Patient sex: M
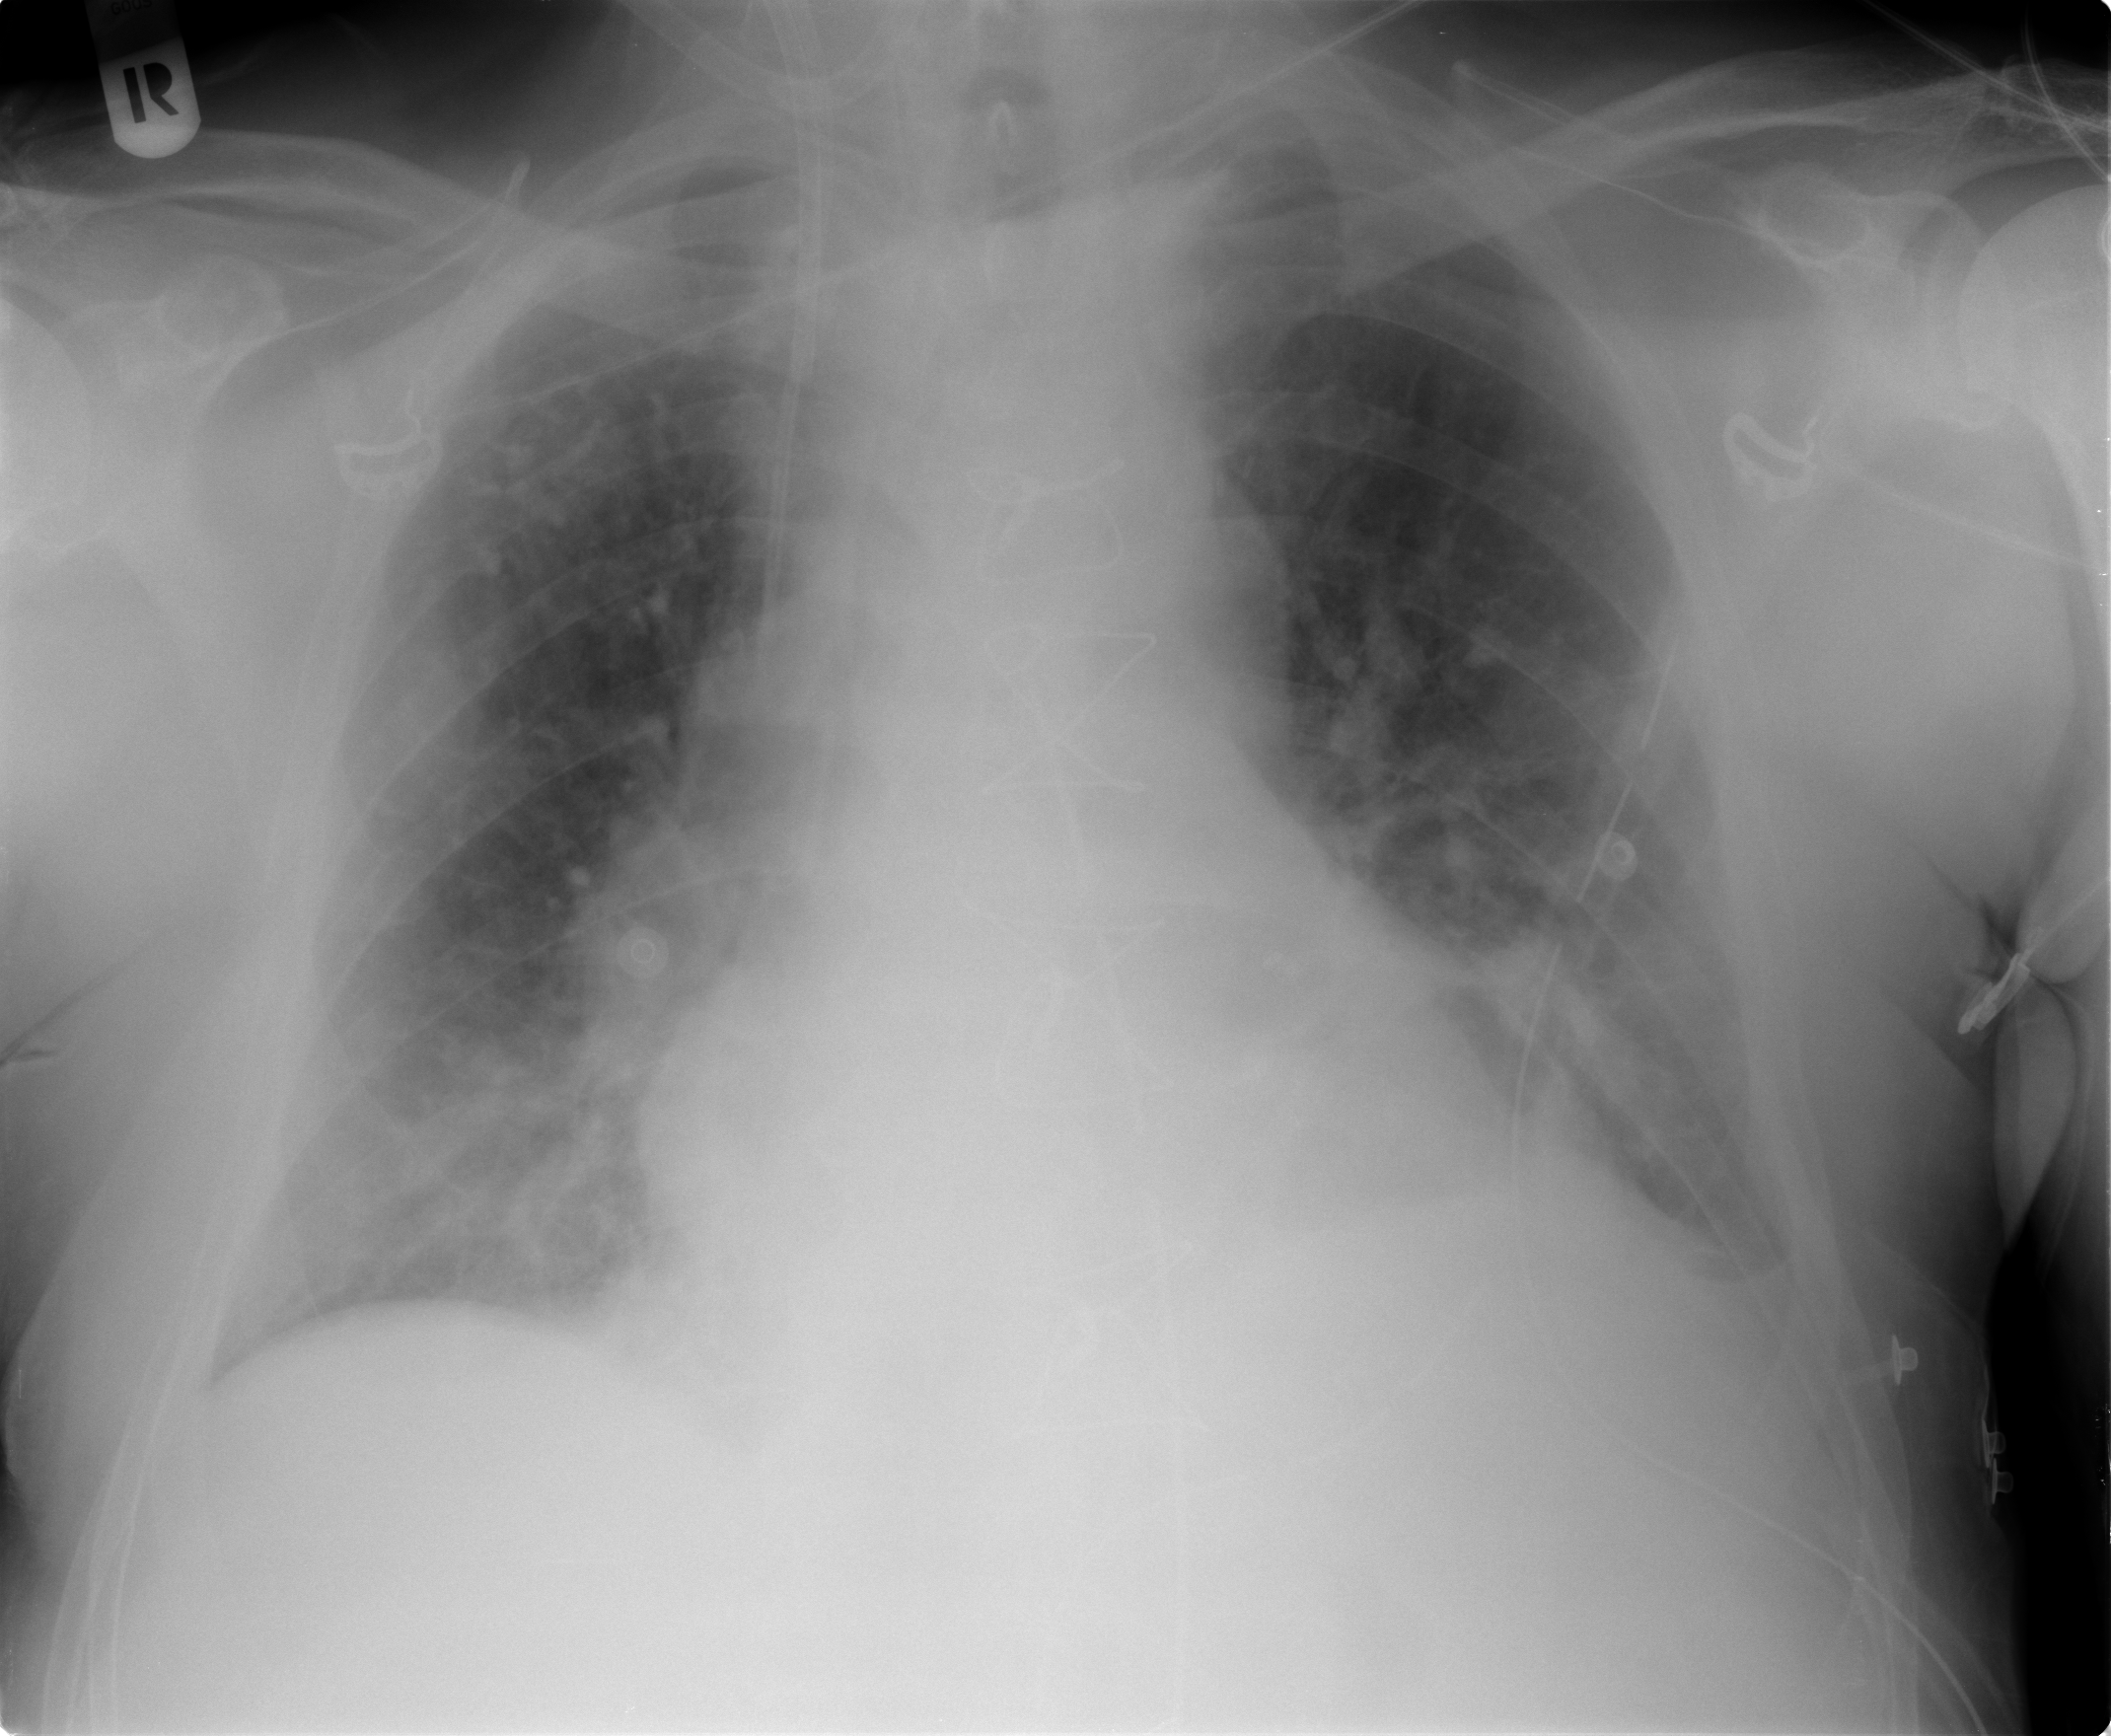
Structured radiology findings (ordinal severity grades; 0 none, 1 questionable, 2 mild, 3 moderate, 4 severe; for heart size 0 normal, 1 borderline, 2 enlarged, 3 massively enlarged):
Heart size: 0
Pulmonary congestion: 3
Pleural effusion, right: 0
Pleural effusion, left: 0
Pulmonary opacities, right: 0
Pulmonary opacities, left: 0
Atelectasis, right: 2
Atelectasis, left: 2